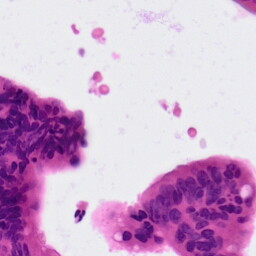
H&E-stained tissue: Colon